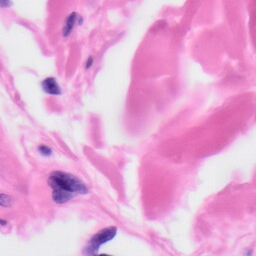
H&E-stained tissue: Skin